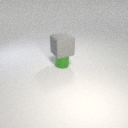
large gray rubber cube above small green metal cylinder